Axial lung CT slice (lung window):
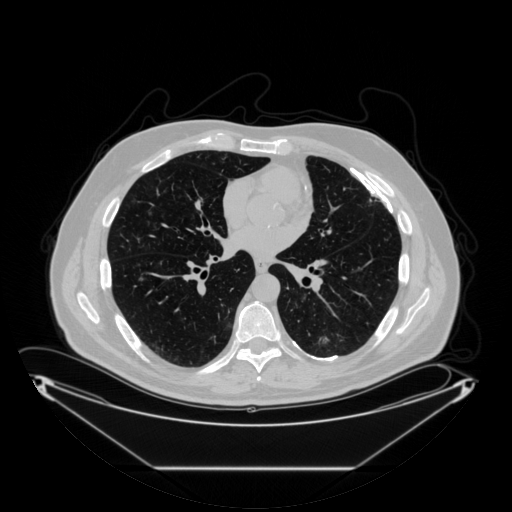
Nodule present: no